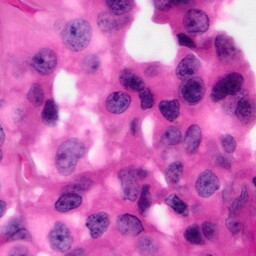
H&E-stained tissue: Pancreatic